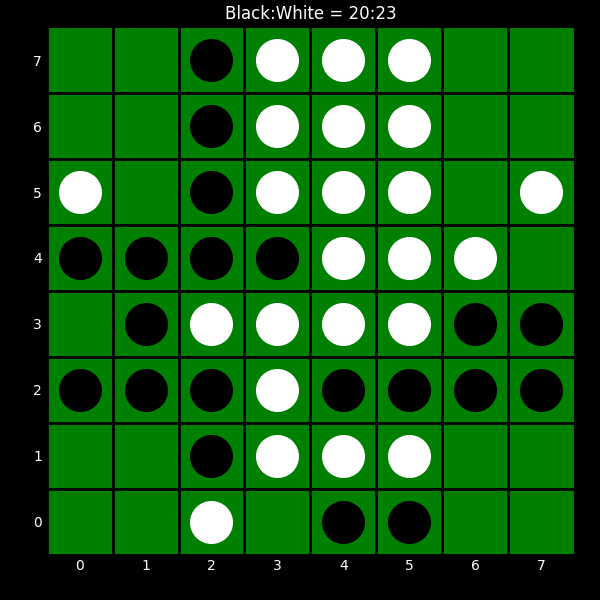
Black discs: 20
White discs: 23